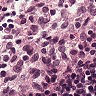
Metastatic tissue present: no